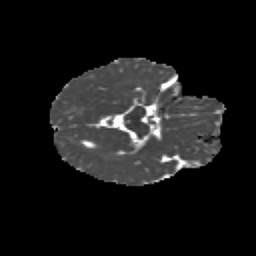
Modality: MD
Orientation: axial
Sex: male
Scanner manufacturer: siemens
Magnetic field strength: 3 T
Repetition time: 5 s
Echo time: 0.071 s